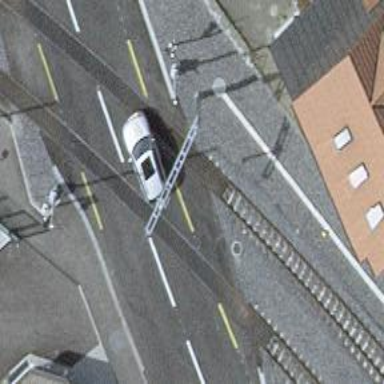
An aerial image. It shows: Level crossing along the railway.